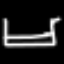
Label: bed